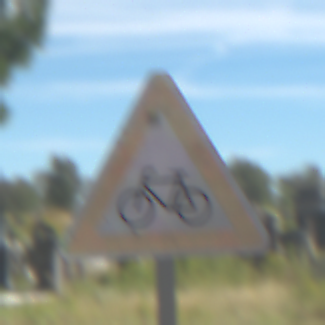
Verkehrszeichen: RadverkehrRechts
Umgebung: Outdoor, Special
Tageszeit: Midday
Wetter: PartlyCloudy
Licht: Natural
Jahreszeit: NotSpecified
Kontrast: HighContrast